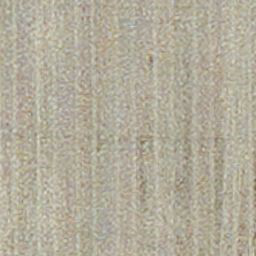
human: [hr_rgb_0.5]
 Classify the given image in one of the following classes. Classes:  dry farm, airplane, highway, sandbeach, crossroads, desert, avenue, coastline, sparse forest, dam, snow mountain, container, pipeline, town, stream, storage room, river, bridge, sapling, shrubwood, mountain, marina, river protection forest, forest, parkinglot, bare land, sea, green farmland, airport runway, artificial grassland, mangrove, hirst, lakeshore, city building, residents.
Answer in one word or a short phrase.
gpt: dry farm